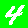
Digit: 4